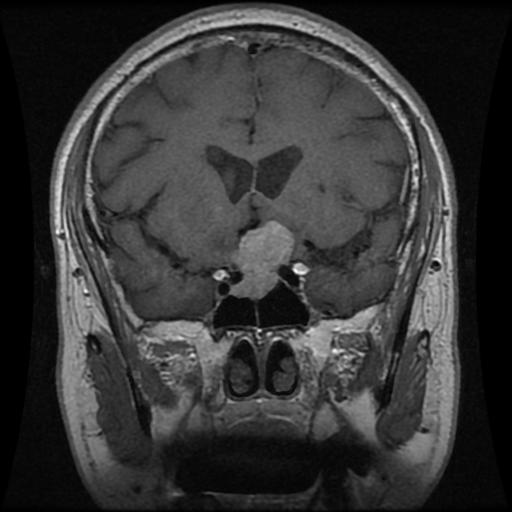
Label: pituitary